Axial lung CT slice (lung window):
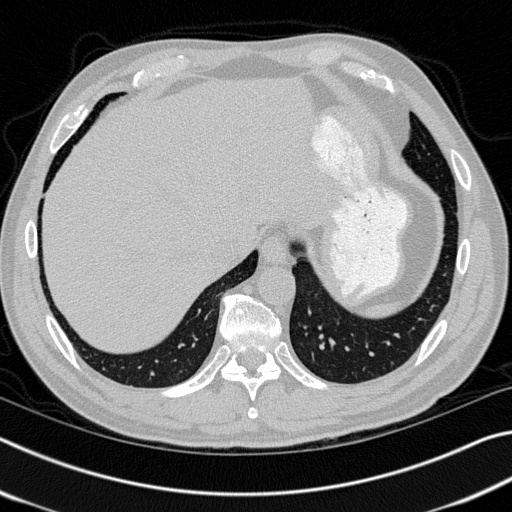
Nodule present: no